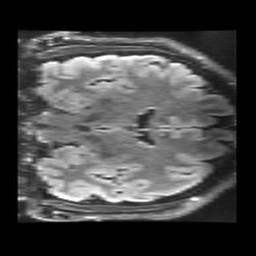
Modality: FLAIR
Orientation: coronal
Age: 26
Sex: male
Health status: healthy
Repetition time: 12 s
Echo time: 0.09782 s